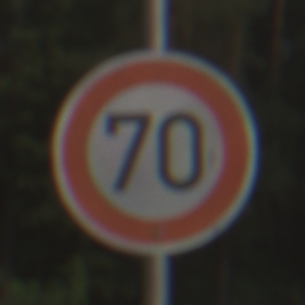
Verkehrszeichen: Geschwindigkeit70
Umgebung: Outdoor, Nature
Tageszeit: SunriseSunset
Wetter: PartlyCloudy
Licht: Natural
Jahreszeit: NotSpecified
Kontrast: MediumContrast